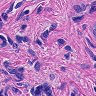
Metastatic tissue present: yes